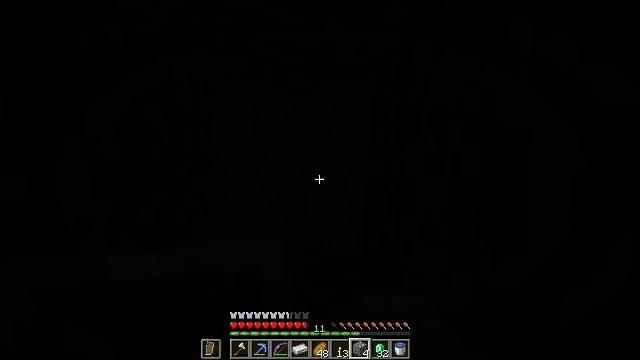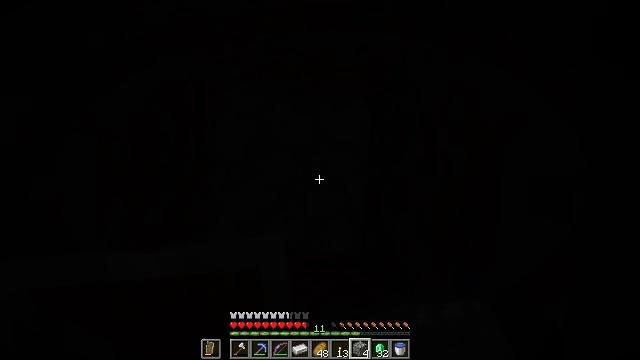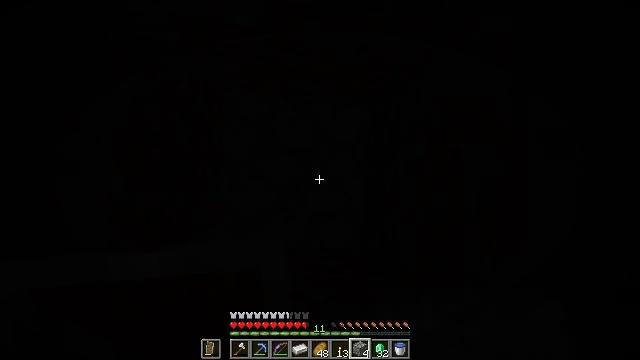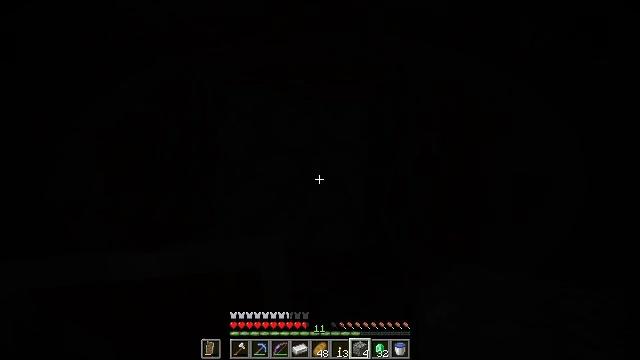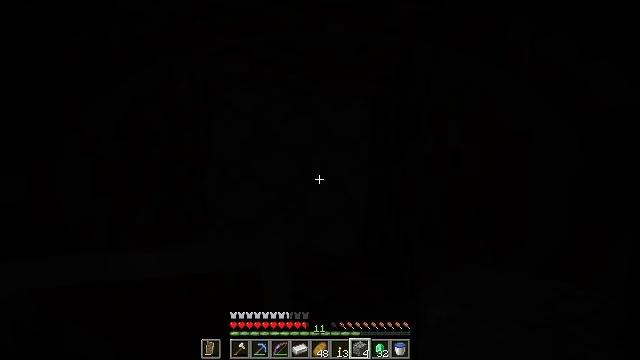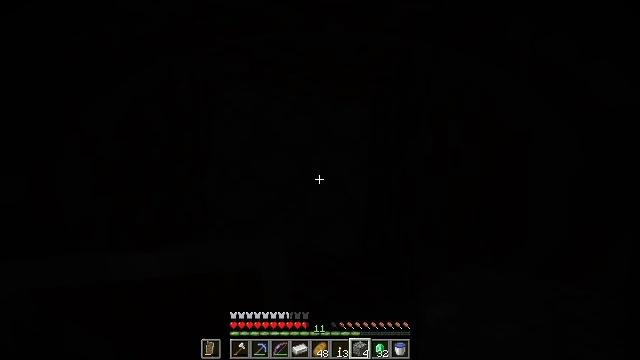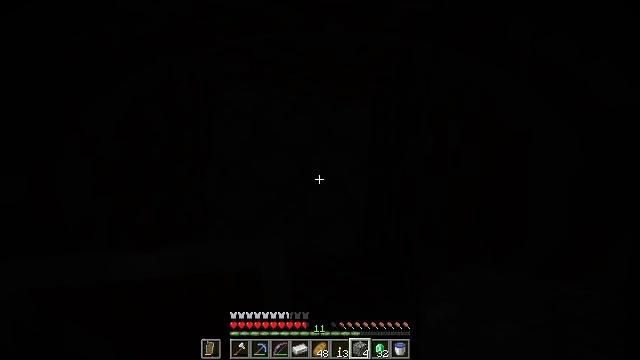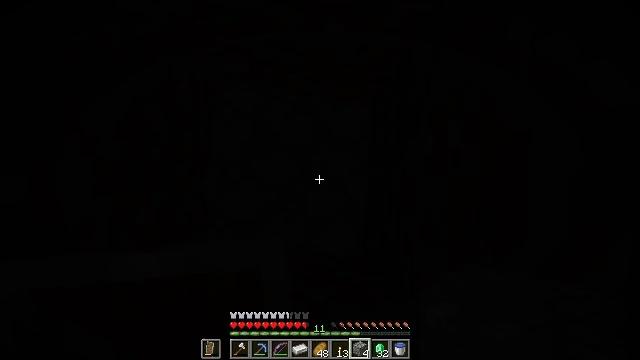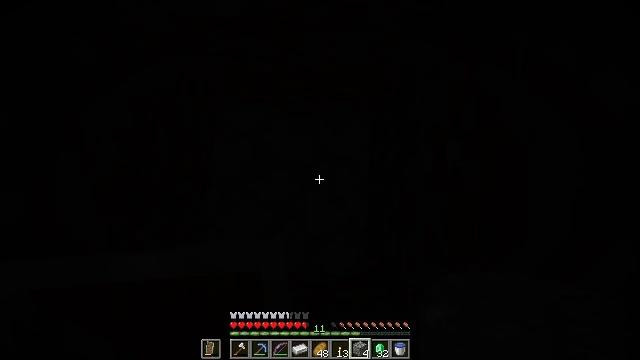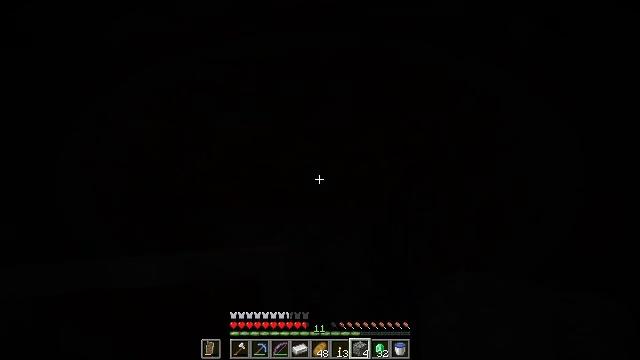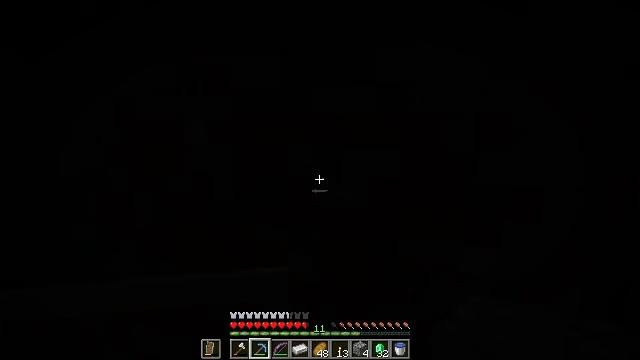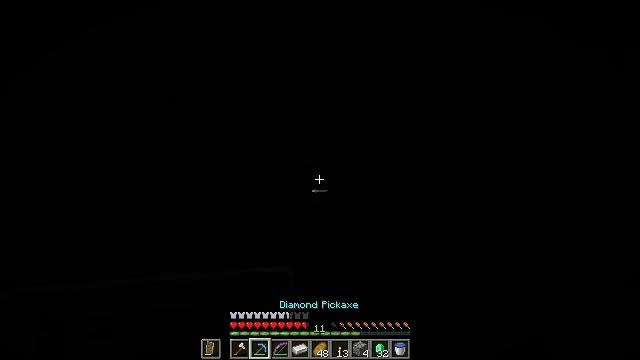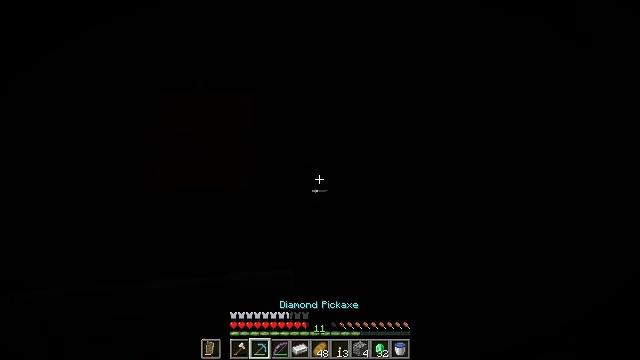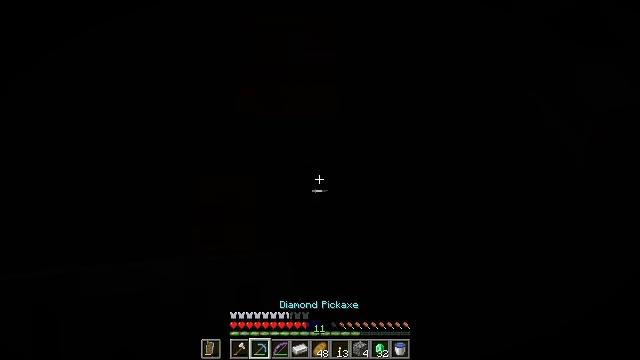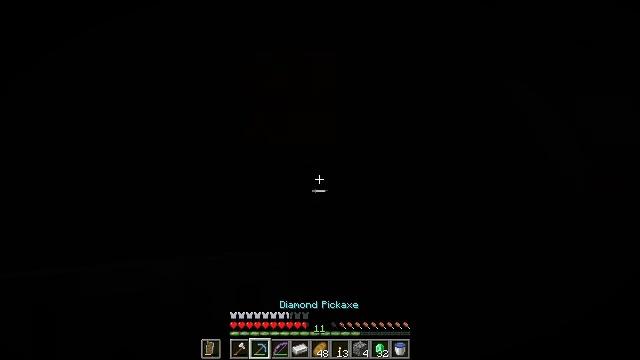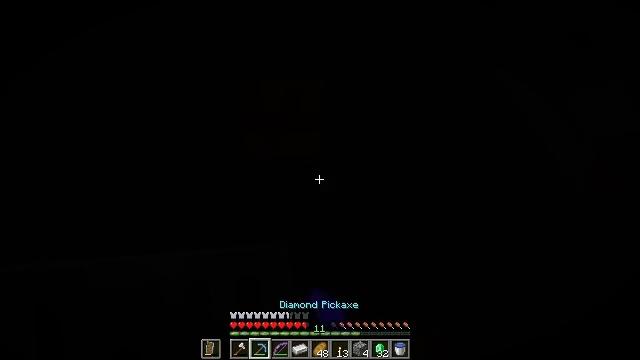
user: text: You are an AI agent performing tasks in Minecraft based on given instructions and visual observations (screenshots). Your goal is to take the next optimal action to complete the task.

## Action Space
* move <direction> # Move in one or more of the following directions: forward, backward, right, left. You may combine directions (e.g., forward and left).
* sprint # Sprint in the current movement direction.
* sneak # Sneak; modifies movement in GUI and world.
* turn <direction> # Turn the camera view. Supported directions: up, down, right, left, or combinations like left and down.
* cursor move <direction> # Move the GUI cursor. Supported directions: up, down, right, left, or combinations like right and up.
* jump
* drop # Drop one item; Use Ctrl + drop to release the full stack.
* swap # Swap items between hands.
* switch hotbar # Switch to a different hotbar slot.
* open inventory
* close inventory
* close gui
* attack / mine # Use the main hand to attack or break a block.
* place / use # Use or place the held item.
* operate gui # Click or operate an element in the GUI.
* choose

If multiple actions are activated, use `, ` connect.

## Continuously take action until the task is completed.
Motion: motion action
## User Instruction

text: Collect the grass block using a shovel.
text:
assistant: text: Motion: jump
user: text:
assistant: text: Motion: jump
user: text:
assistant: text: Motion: jump
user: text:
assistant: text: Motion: jump
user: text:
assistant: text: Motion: use / place, jump
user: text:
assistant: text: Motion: use / place, jump
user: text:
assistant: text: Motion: use / place, jump
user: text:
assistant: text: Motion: turn up, jump
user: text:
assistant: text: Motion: turn up, jump
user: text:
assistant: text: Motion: turn left and up, switch to hotbar 2
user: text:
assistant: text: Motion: turn left and up, switch to hotbar 2
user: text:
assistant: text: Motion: turn left and up, attack / mine
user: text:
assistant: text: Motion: turn right and up, attack / mine
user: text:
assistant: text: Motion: turn right and up, attack / mine
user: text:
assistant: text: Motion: turn left and up, attack / mine
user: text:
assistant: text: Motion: turn left and up, attack / mine
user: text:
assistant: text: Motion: attack / mine
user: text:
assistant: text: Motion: attack / mine
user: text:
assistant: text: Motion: turn left and up, attack / mine
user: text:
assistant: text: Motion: attack / mine
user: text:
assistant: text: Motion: attack / mine
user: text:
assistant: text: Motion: turn left, attack / mine
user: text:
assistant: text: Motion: attack / mine
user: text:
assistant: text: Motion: attack / mine
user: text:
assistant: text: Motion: attack / mine
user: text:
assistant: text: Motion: attack / mine
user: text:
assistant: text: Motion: attack / mine
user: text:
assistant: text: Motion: attack / mine
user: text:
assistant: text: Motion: attack / mine
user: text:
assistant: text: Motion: attack / mine